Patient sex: M
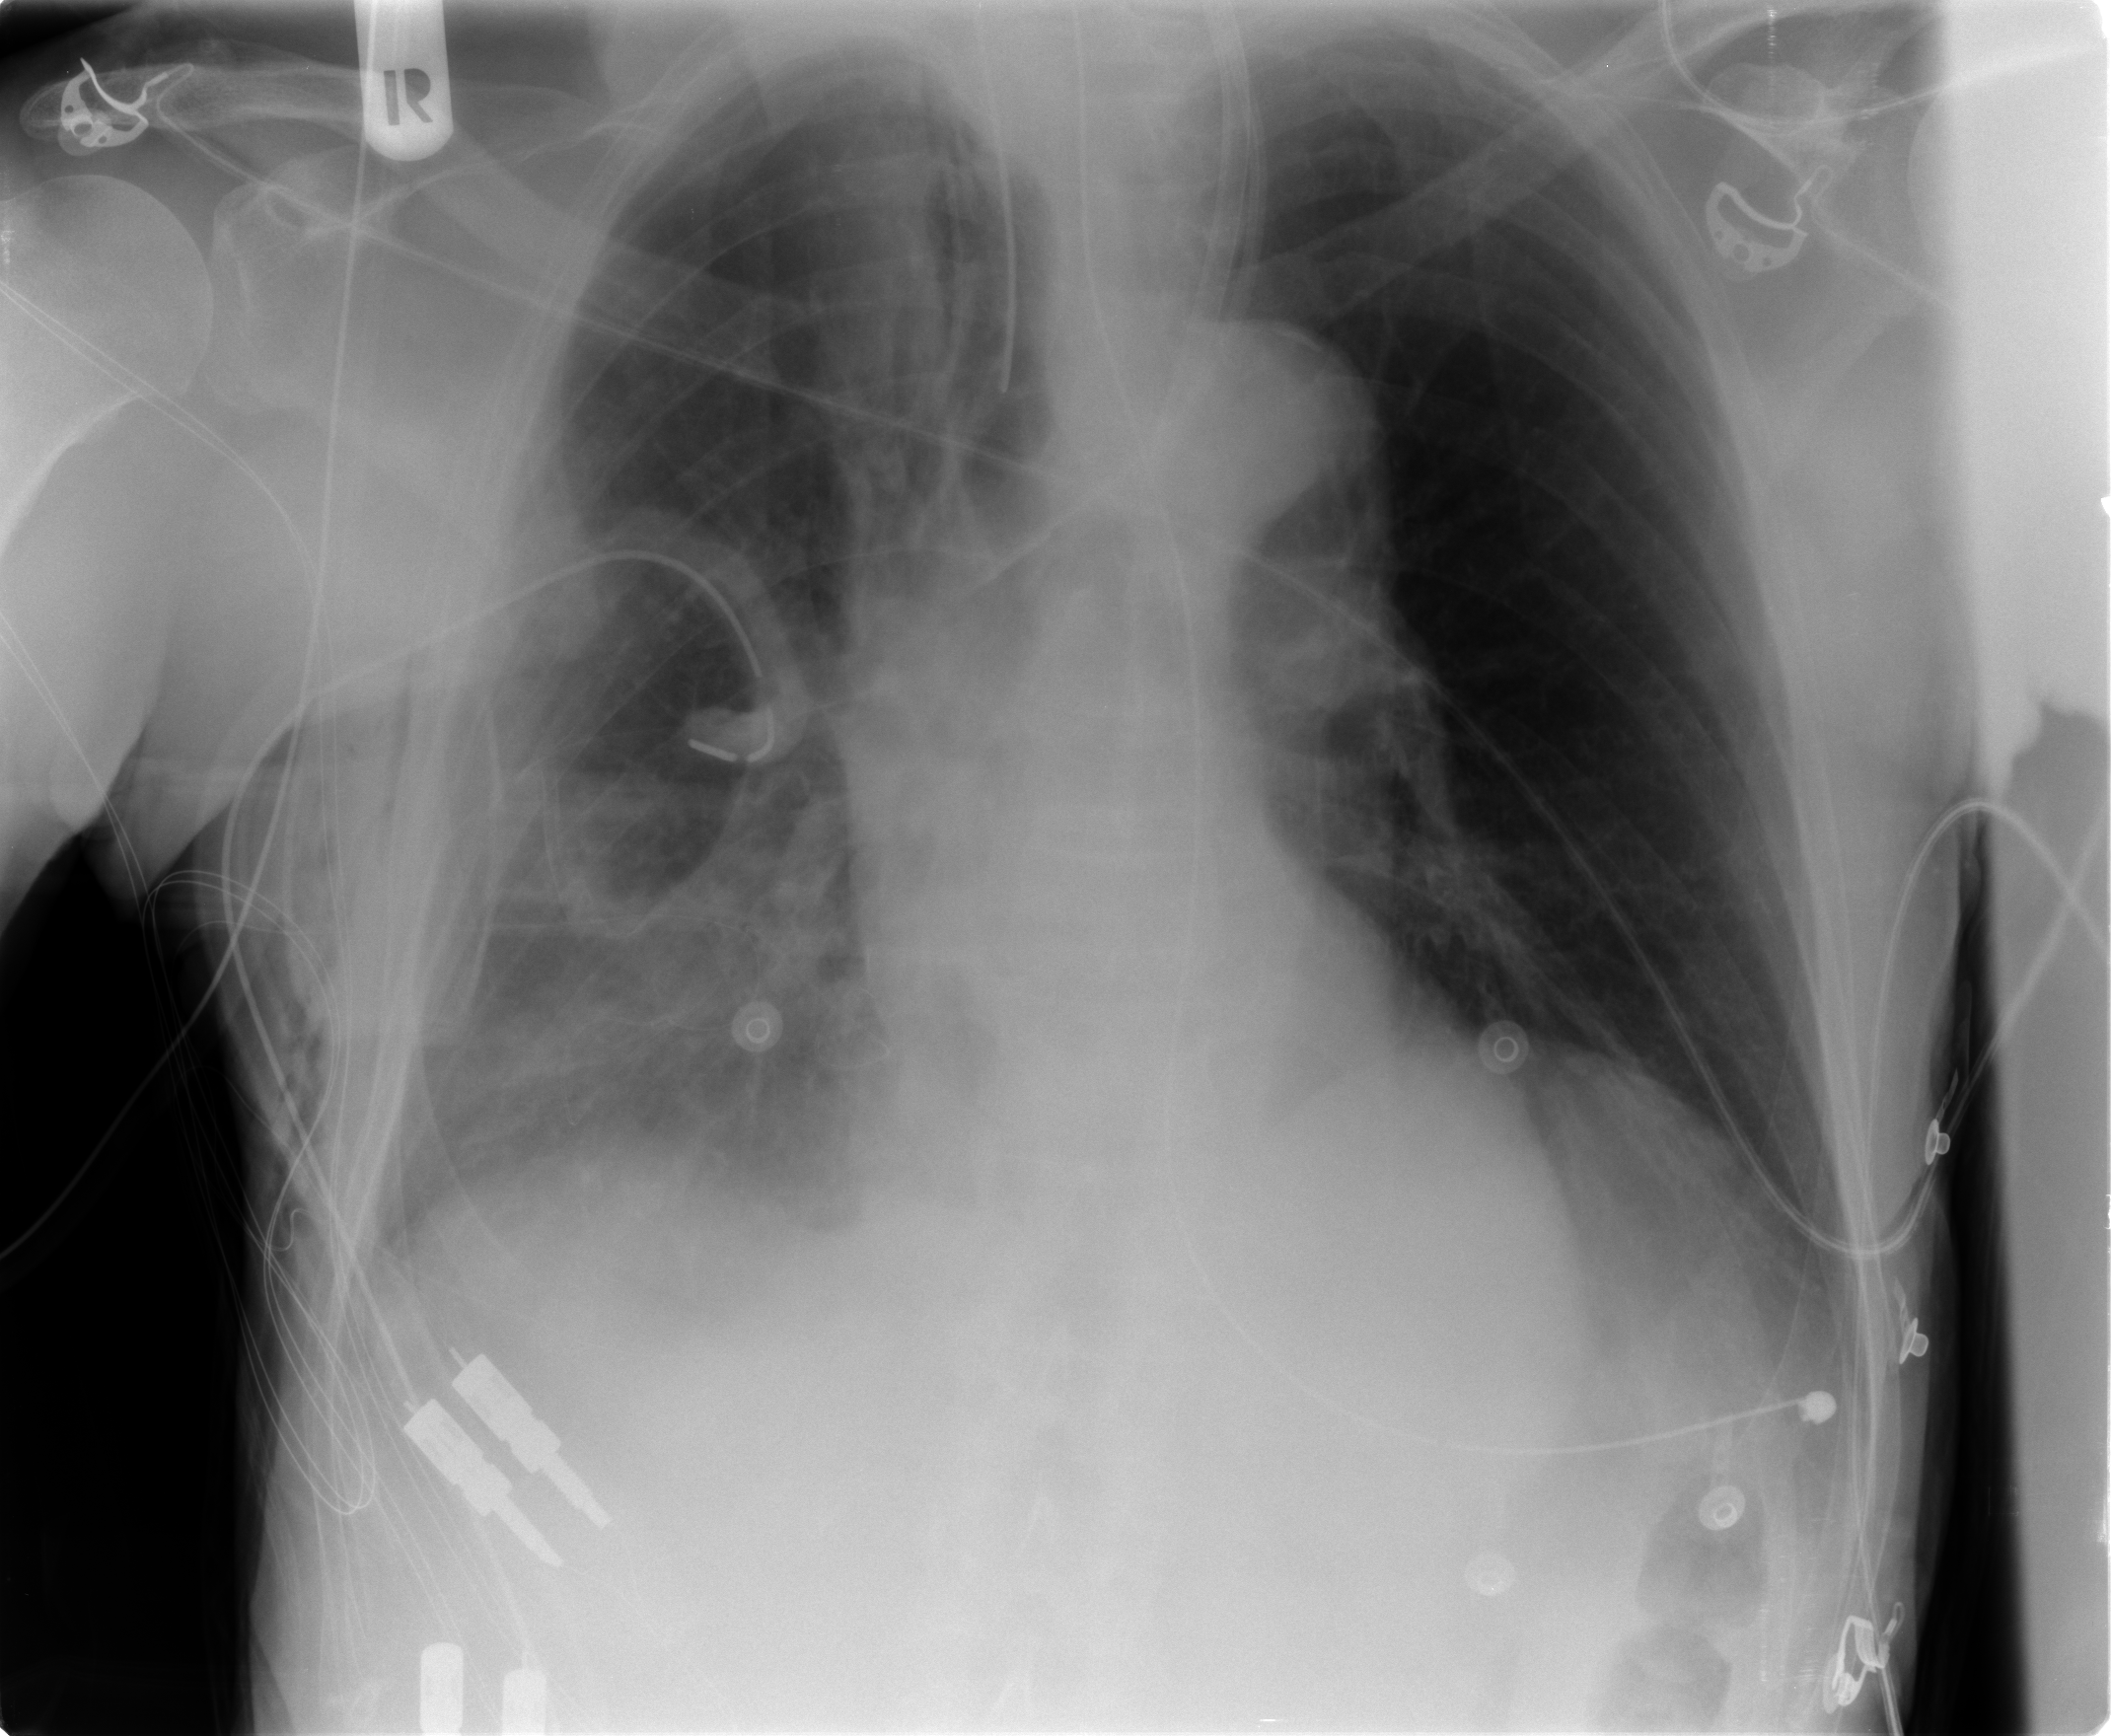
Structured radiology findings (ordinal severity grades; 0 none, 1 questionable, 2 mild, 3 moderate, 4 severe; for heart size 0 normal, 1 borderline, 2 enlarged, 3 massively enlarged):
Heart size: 0
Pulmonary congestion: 3
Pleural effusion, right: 2
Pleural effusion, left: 0
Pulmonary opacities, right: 0
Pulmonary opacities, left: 0
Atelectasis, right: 2
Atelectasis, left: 0